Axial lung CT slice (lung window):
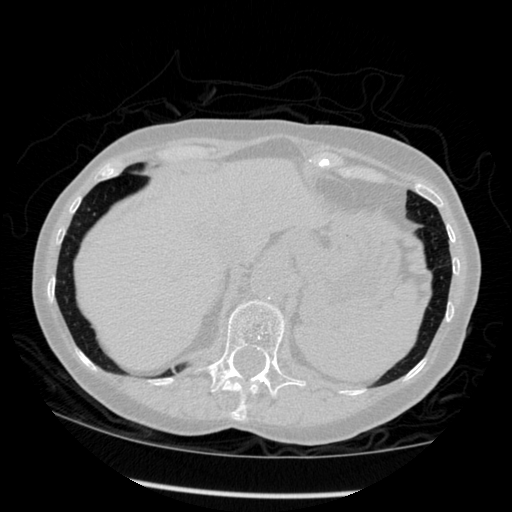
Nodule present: no